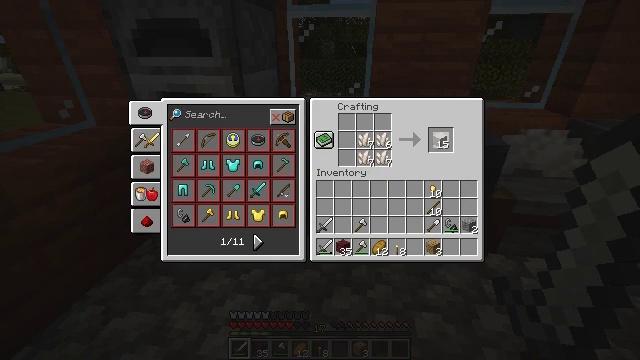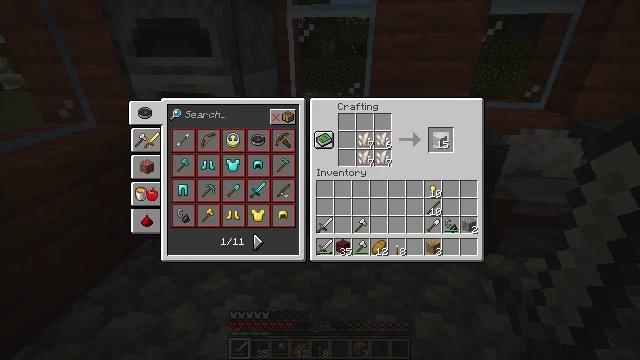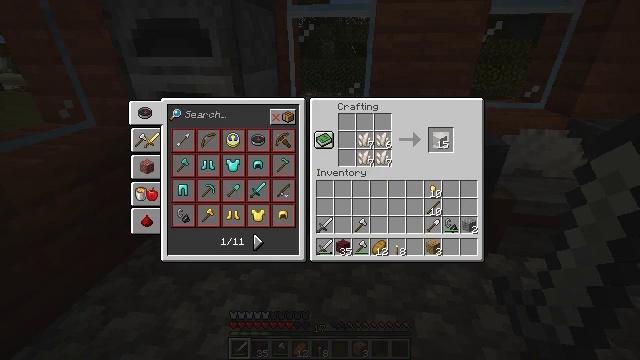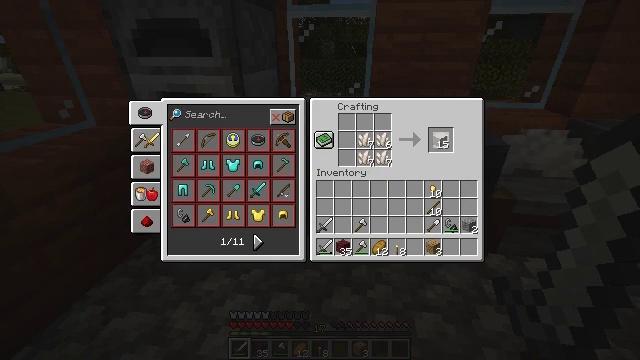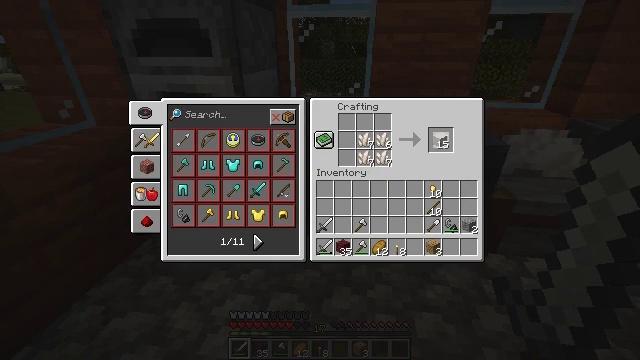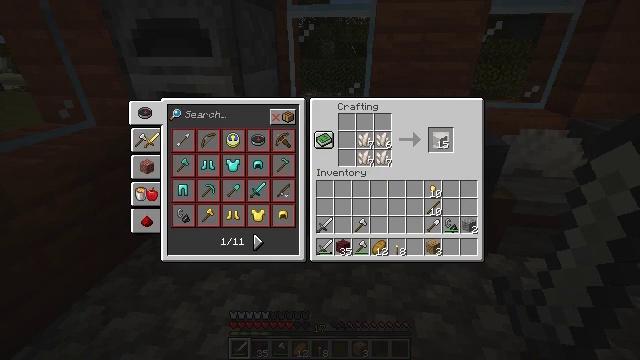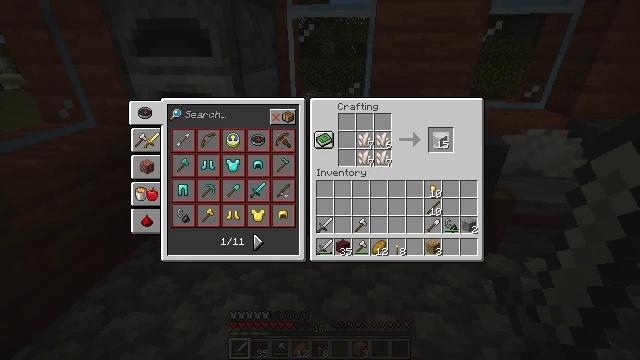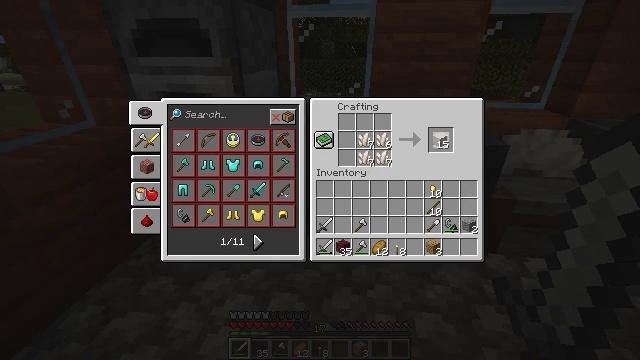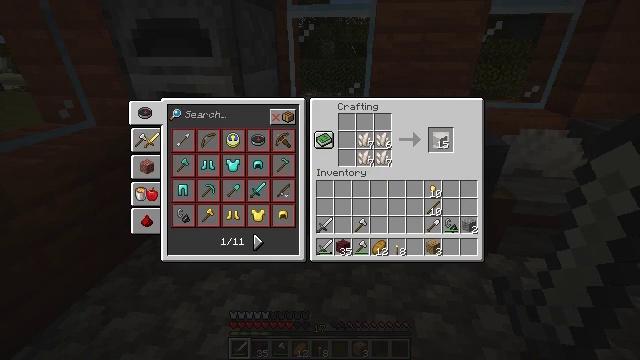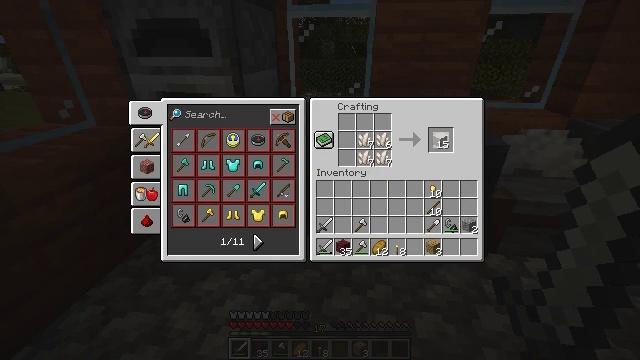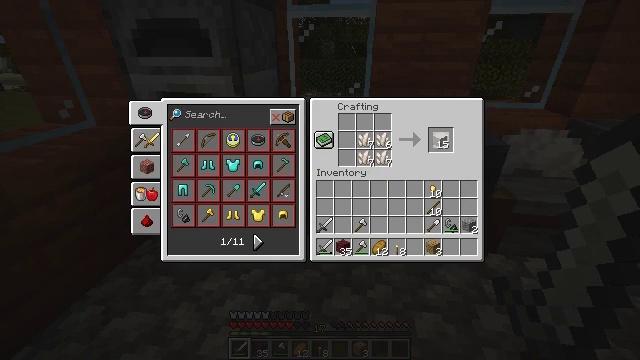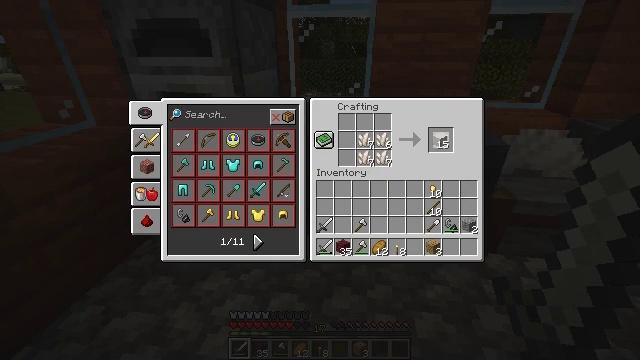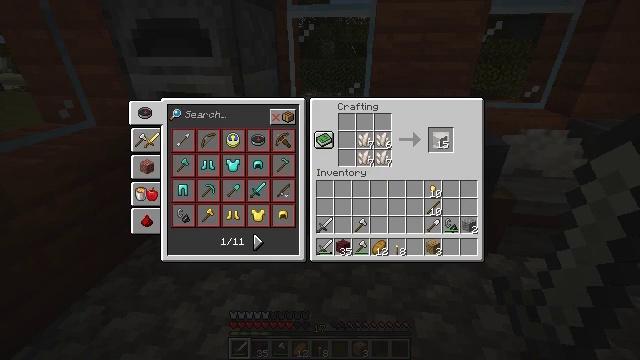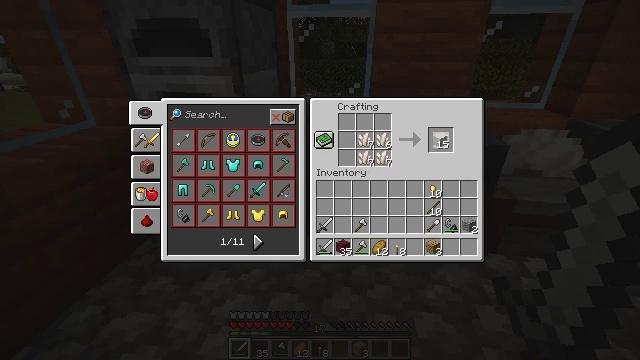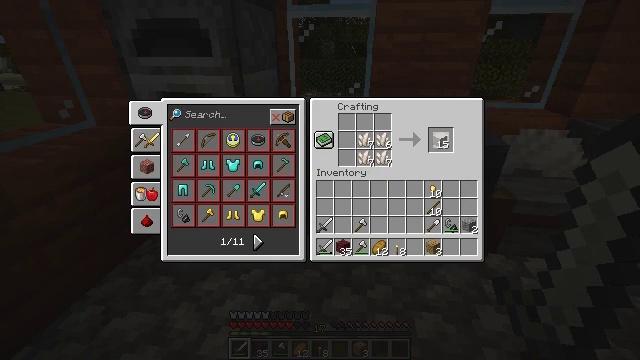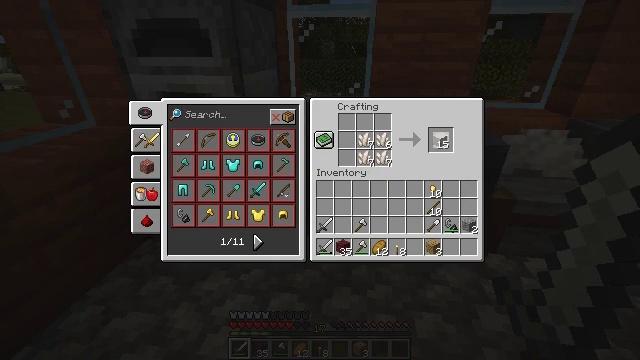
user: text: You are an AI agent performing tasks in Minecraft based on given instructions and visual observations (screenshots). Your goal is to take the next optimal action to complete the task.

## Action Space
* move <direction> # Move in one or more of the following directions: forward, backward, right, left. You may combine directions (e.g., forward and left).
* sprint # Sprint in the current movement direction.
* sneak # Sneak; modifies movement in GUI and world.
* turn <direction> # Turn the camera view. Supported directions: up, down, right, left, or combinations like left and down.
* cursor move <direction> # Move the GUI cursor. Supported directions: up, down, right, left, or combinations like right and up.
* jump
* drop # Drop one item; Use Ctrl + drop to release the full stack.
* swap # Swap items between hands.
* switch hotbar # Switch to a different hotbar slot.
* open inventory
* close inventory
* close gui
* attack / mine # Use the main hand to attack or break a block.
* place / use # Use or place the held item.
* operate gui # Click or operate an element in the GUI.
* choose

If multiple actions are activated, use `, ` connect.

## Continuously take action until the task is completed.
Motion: motion action
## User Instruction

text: Use four nether quartz to craft a quartz block.
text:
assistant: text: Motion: operate gui
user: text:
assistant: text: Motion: operate gui
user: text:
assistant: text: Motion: operate gui
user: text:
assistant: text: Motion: operate gui
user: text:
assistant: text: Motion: operate gui
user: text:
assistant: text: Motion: operate gui
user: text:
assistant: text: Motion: operate gui
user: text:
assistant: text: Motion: operate gui
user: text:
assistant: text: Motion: operate gui
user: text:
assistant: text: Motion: operate gui
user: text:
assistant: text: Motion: operate gui
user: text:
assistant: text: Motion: operate gui
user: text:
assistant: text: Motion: operate gui
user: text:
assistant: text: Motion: operate gui
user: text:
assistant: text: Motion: operate gui
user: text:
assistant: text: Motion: operate gui
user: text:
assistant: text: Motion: no_op
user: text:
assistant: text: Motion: no_op
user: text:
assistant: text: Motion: no_op
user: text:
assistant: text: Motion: no_op
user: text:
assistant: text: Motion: no_op
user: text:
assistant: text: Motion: no_op
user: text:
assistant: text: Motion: no_op
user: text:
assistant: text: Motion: no_op
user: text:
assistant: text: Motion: no_op
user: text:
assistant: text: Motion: operate gui
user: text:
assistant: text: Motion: operate gui
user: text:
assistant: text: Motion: operate gui
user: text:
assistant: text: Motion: no_op
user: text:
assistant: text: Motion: no_op